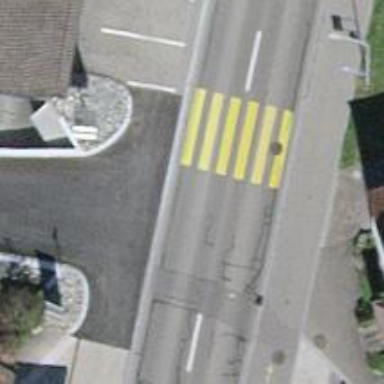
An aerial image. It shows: Marked crossing on the road.